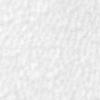
Label: no_change